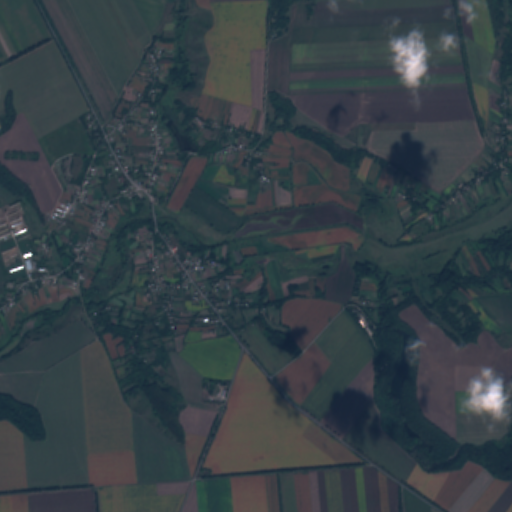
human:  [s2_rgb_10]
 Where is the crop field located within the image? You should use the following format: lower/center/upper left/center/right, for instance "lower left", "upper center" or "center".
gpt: The crop field is located in the upper left of the image.
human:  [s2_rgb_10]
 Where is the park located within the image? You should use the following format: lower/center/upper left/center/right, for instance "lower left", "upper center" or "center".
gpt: The park is located in the upper left of the image.
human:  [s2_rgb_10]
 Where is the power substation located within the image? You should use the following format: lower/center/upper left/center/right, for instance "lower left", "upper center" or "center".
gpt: The power substation is located in the upper left of the image.
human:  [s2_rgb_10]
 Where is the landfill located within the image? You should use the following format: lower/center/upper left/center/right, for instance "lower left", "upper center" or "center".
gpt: There is no landfill in the image.